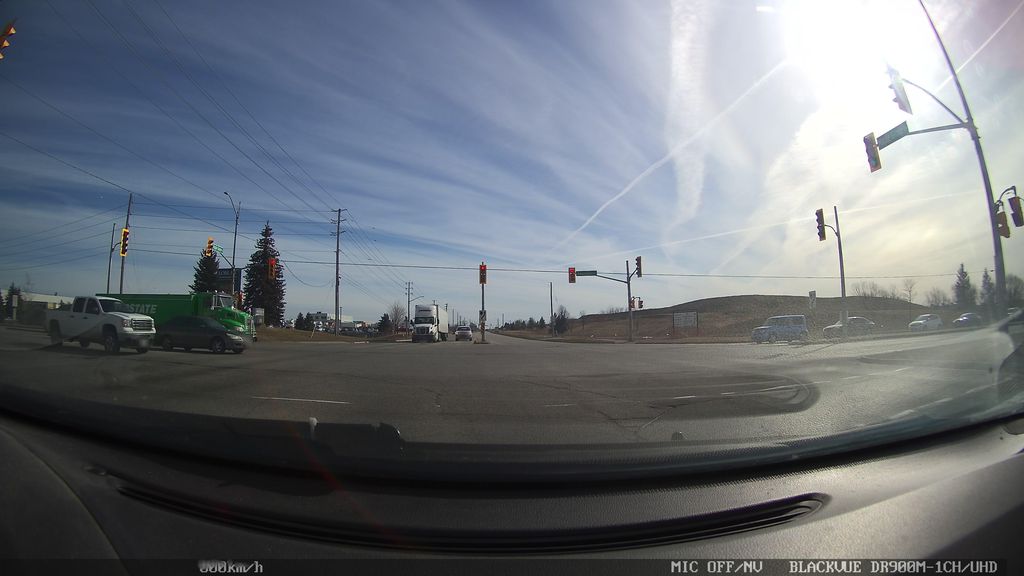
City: kitchener-waterloo